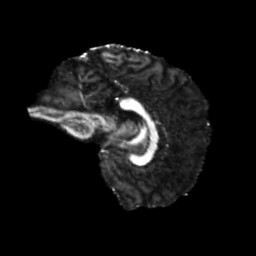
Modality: FA
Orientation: sagittal
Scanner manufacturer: siemens
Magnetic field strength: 3 T
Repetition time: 4 s
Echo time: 0.0594 s